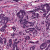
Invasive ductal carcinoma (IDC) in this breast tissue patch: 1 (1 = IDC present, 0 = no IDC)